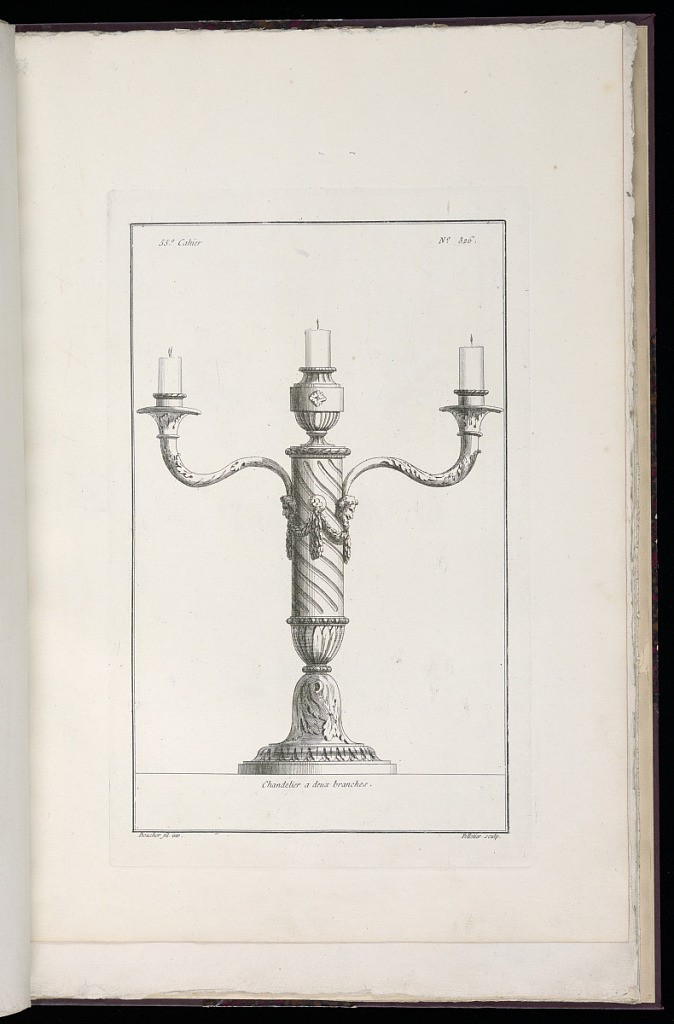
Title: Chandelier a deux branches
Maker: Juste-François Boucher, French, 1736 – 1782
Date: ca. 1775
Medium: Engraving on off white laid paper
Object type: Print
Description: Design for a two-arm candelabra decorated with ornament motifs including lancet leaf, spiral fluting, garland, egg and dart, rosette, and bound leaf. The plate is signed.